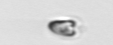
Label: Pyramimonas